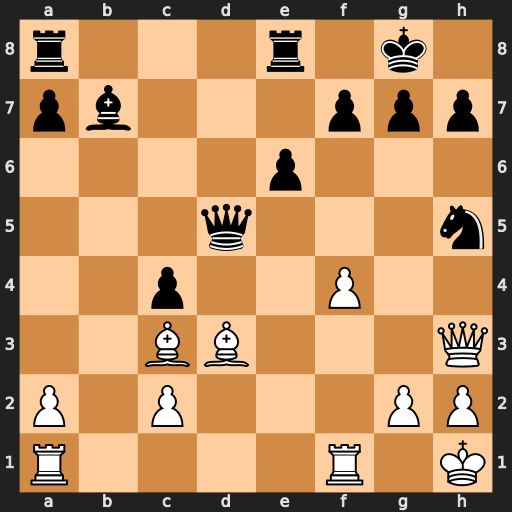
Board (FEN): r3r1k1/pb3ppp/4p3/3q3n/2p2P2/2BB3Q/P1P3PP/R4R1K
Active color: w
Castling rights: -
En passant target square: -
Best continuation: Be2 Nf6 Bxf6 gxf6 Bf3